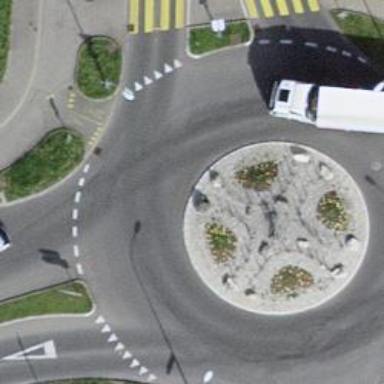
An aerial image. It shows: Secondary road with asphalt surface leading to roundabout.